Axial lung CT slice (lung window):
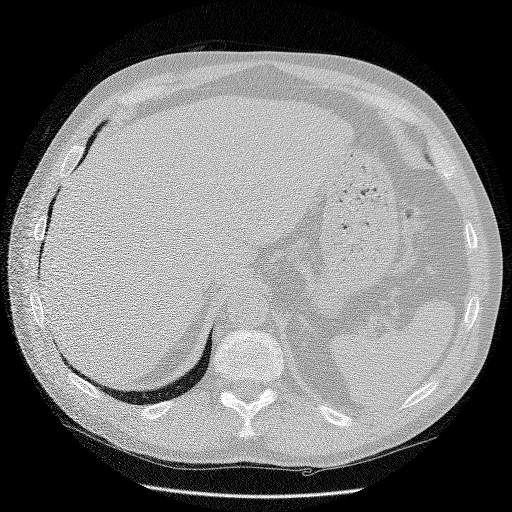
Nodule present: no